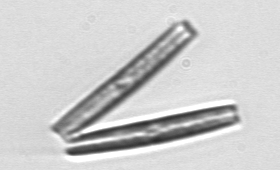
Label: Thalassionema